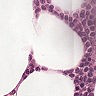
Metastatic tissue present: no